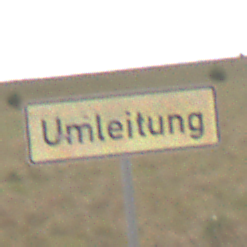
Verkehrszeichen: Umleitungsankuendigung
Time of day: Midday
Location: Outdoor (Nature)
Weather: PartlyCloudy
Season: NotSpecified
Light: Natural